Field crop: maize
Growth stage: 2
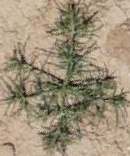
Species: salsola